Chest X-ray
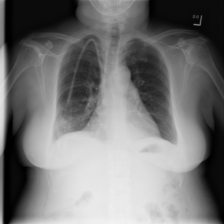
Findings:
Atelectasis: negative
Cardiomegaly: negative
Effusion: positive
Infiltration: negative
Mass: negative
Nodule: negative
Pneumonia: negative
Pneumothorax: negative
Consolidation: negative
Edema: negative
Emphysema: negative
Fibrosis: negative
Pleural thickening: negative
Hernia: negative